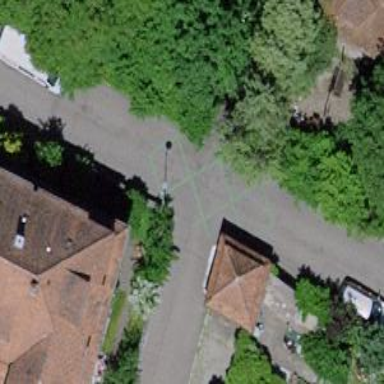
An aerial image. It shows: Asphalt road designated as living street.